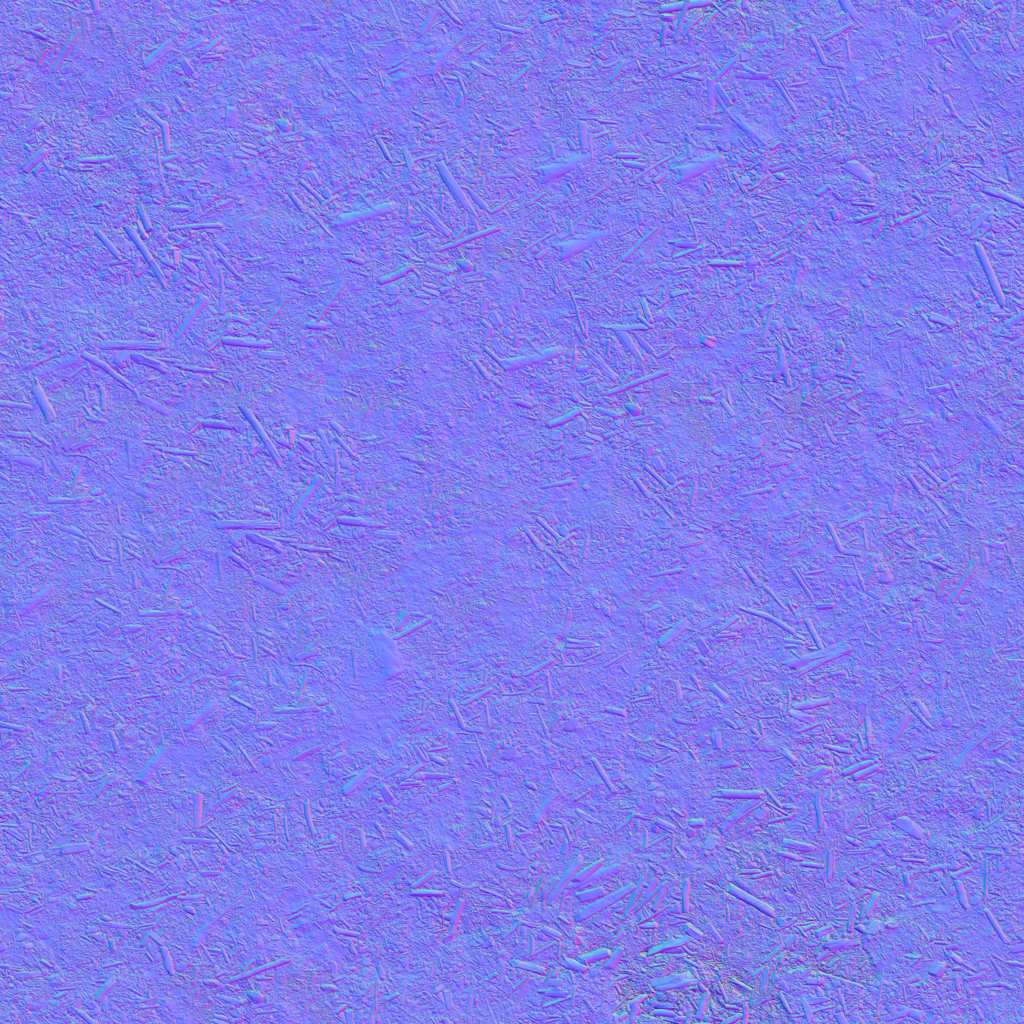
Texture map type: NormalGL